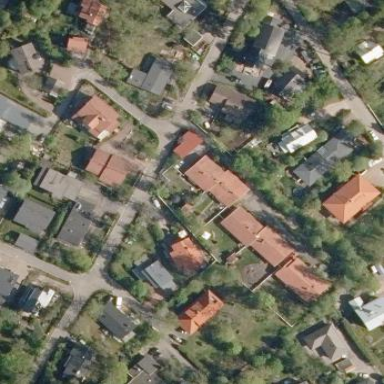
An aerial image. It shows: Residential garden area classified as leisure land.